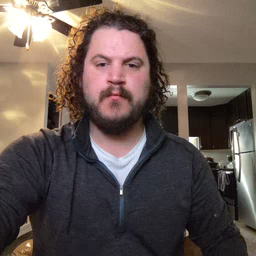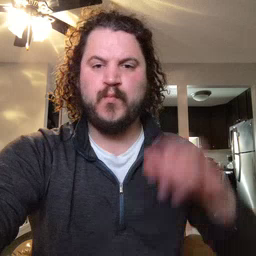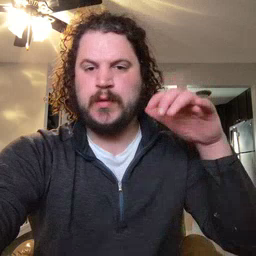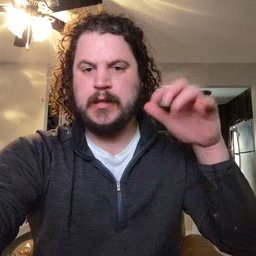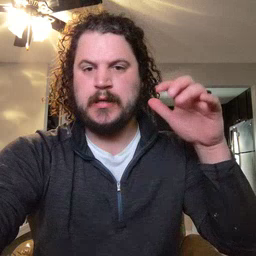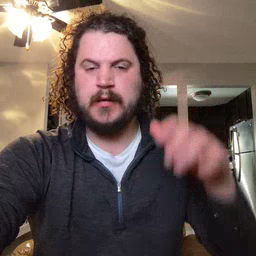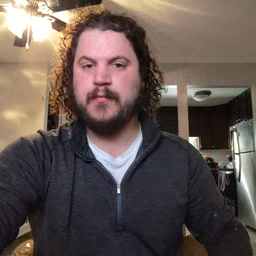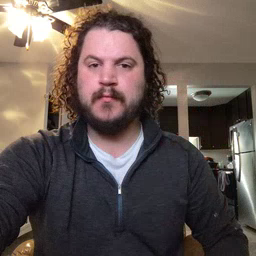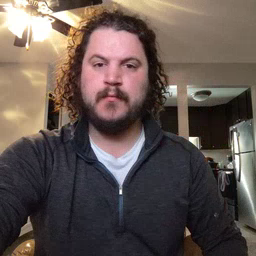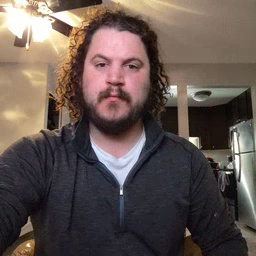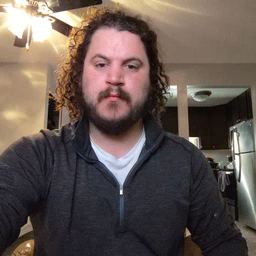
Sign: rain